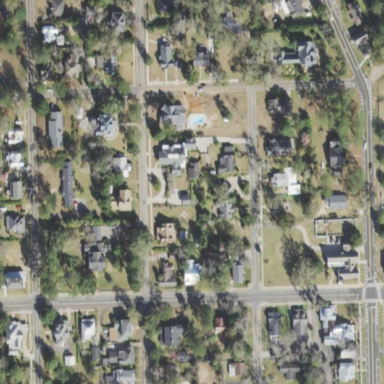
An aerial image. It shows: Residential area consisting of single-family homes.